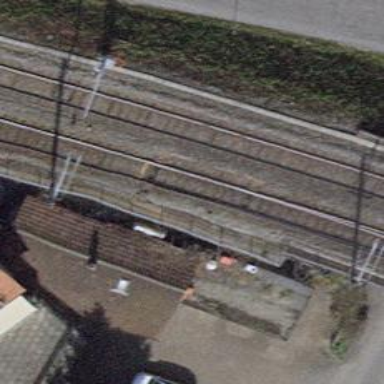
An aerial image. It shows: Railway switch.